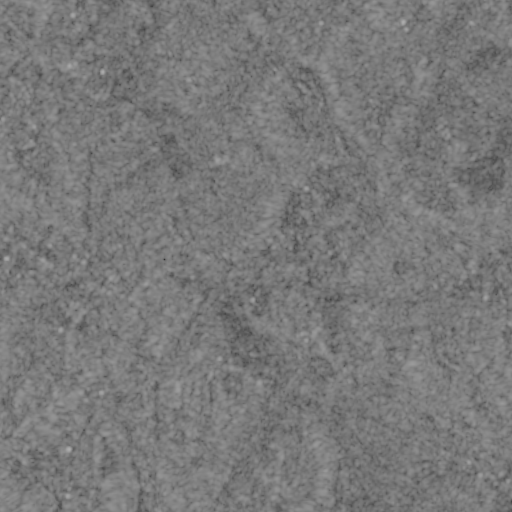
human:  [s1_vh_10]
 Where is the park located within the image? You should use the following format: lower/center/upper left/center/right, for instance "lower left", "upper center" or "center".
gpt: The park is located in the upper left of the image.
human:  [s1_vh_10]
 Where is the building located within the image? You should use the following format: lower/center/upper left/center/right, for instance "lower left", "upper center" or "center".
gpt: The building is located in the center left of the image.
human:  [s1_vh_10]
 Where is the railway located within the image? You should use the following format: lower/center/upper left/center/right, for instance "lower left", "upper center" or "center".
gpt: The railway is located in the lower left of the image.
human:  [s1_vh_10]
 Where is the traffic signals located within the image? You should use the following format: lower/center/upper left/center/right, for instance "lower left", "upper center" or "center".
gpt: The traffic signals is located in the upper left of the image.
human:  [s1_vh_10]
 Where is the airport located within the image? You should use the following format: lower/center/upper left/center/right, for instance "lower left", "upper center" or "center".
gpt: There is no airport in the image.

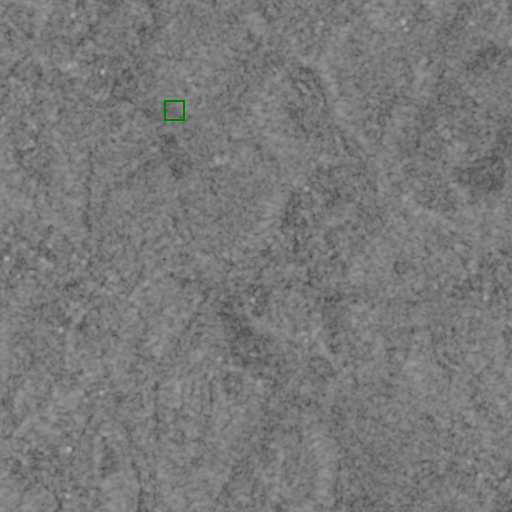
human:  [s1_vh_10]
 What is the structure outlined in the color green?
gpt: The structure outlined in green is a park.
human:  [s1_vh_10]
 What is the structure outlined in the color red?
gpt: There is no red outline.